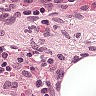
Metastatic tissue present: no